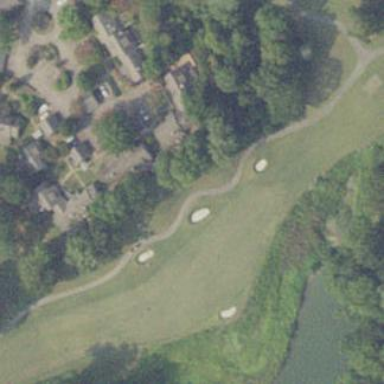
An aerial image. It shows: Area with grass used as rough in golf course.